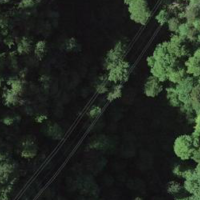
EUNIS habitat code: 41
Species observed at this site:
Cardamine heptaphylla
Fagus sylvatica
Arum maculatum
Aruncus dioicus